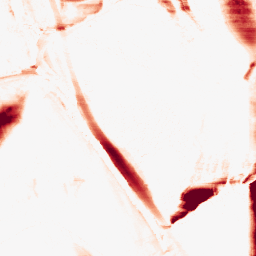
Category: morphological
Decomposition family: morphological_ellipse
Decomposition parameters: operation: opening
width: 5
height: 50
Upsampling method: bspline
Upsampling parameters: scale: 8
Upsampling scale: 8